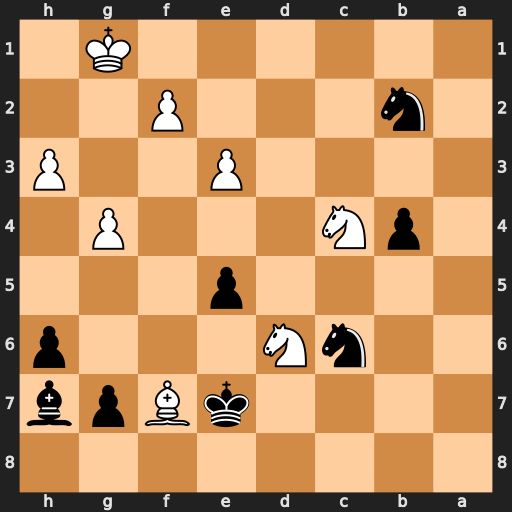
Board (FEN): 8/4kBpb/2nN3p/4p3/1pN3P1/4P2P/1n3P2/6K1
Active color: b
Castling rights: -
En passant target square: -
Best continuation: Nxc4